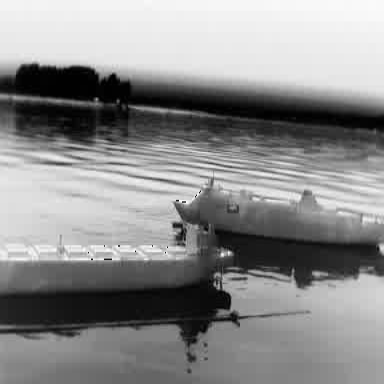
There is a liner in the infrared image.